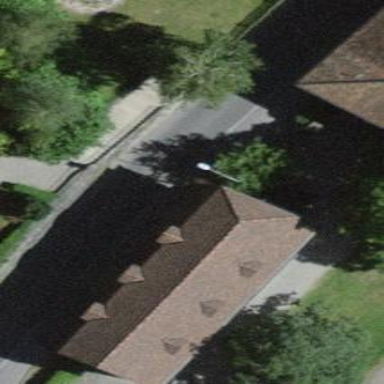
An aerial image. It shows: Building.